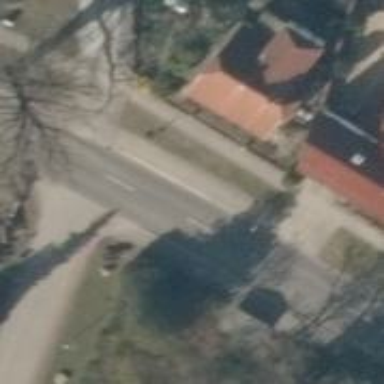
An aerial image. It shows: Secondary road with asphalt surface.